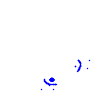
Particle: kaon